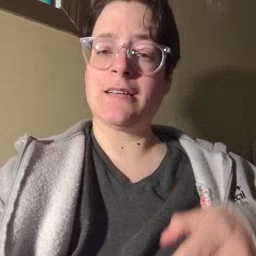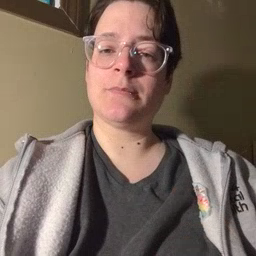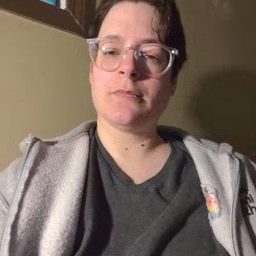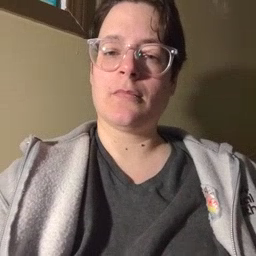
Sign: beside